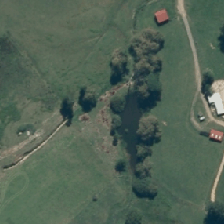
Land cover: deciduous_hardwood